The picture encodes a bearing's raw vibration samples as pixel intensities in a 2-D grid. Diagnose the bearing from this image, choosing from: normal, inner_race, outer_race, ball.
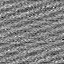
Answer: normal